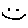
Label: smiley face